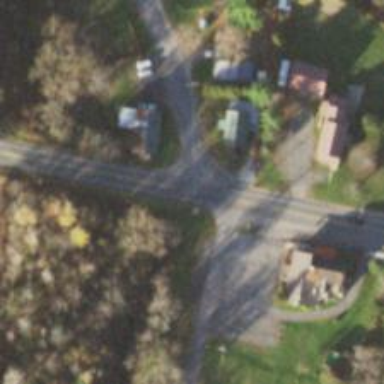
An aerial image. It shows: Tertiary road.